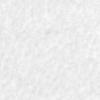
Label: no_change